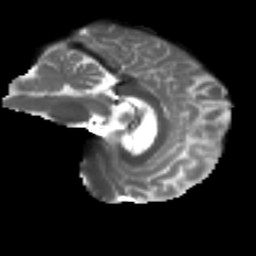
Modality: T2w
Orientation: sagittal
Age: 62
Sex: female
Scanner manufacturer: ge
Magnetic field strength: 3 T
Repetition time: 7.8 s
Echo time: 0.0606 s